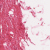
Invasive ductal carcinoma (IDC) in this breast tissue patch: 0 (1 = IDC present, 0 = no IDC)